Field crop: maize
Growth stage: 2
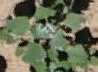
Species: chenopodium